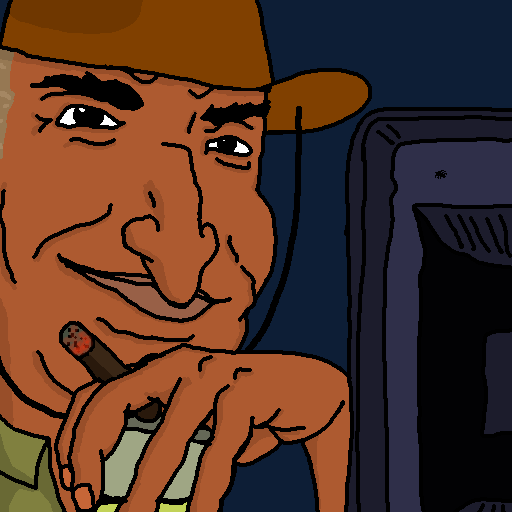
Label: 5_Wojak_with_Background